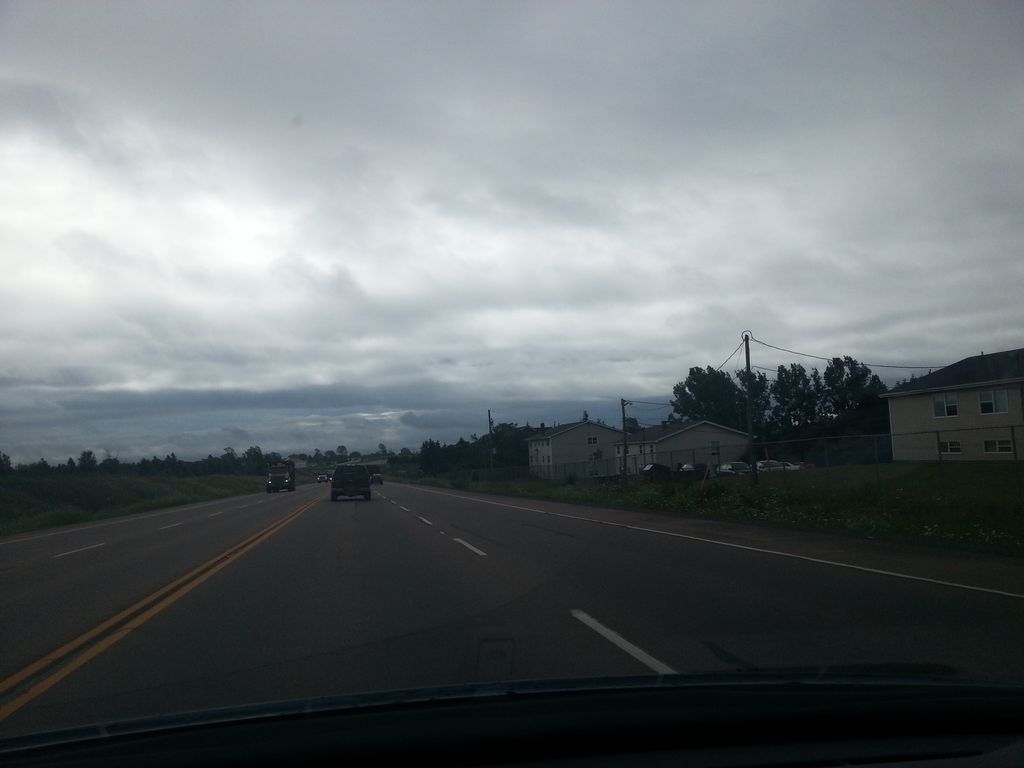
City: charlottetown